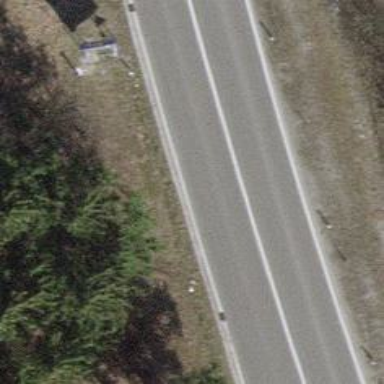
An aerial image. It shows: Secondary road with asphalt surface.